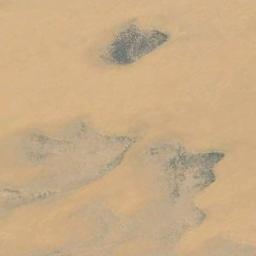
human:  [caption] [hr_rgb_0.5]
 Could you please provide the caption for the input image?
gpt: The desert has yellow sand and some small hills .

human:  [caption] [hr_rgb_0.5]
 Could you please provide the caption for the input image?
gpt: The yellow desert is next to the green land .

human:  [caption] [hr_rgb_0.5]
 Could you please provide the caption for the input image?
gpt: The color of this desert is orange .

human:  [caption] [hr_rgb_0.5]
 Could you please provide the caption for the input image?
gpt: The light yellow desert covers the brown bare land .

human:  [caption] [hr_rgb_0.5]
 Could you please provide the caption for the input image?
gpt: A yellow desert covered with sand and some bare land .